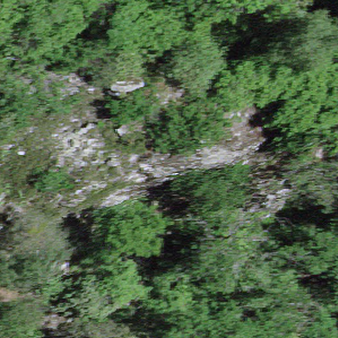
Label: other